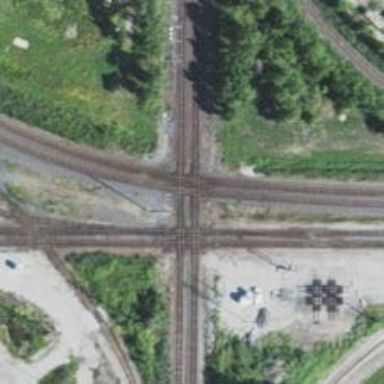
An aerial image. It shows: Railway crossing.